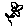
Label: flower